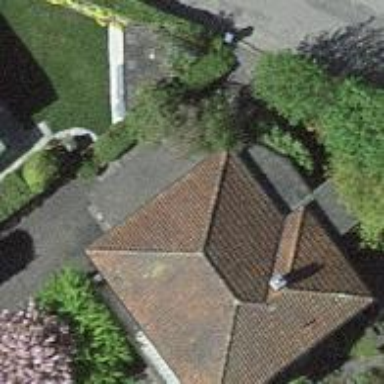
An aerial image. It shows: Simple and straightforward house.